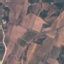
Land use / land cover class: PermanentCrop